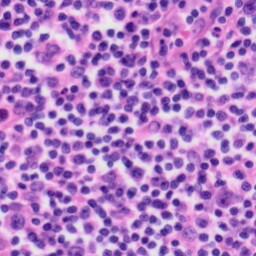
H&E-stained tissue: Tonsil